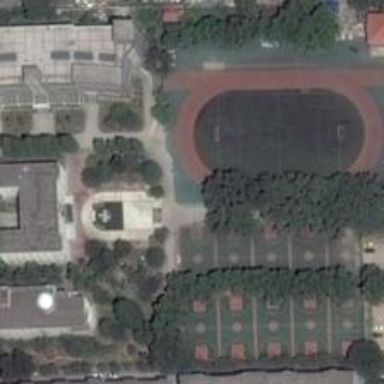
Soccer field and basketball courts are separated by dense green belt while a red building and a blue building are situated beside the playground .